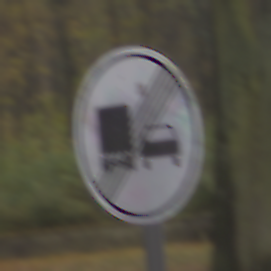
Verkehrszeichen: EndeUeberholverbotKraftfahrzeuge
Umgebung: Outdoor, Nature
Tageszeit: MorningAfternoon
Wetter: Overcast
Licht: Natural
Jahreszeit: Autumn
Kontrast: LowContrast